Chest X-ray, PA view. Patient: 51 years old, sex M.
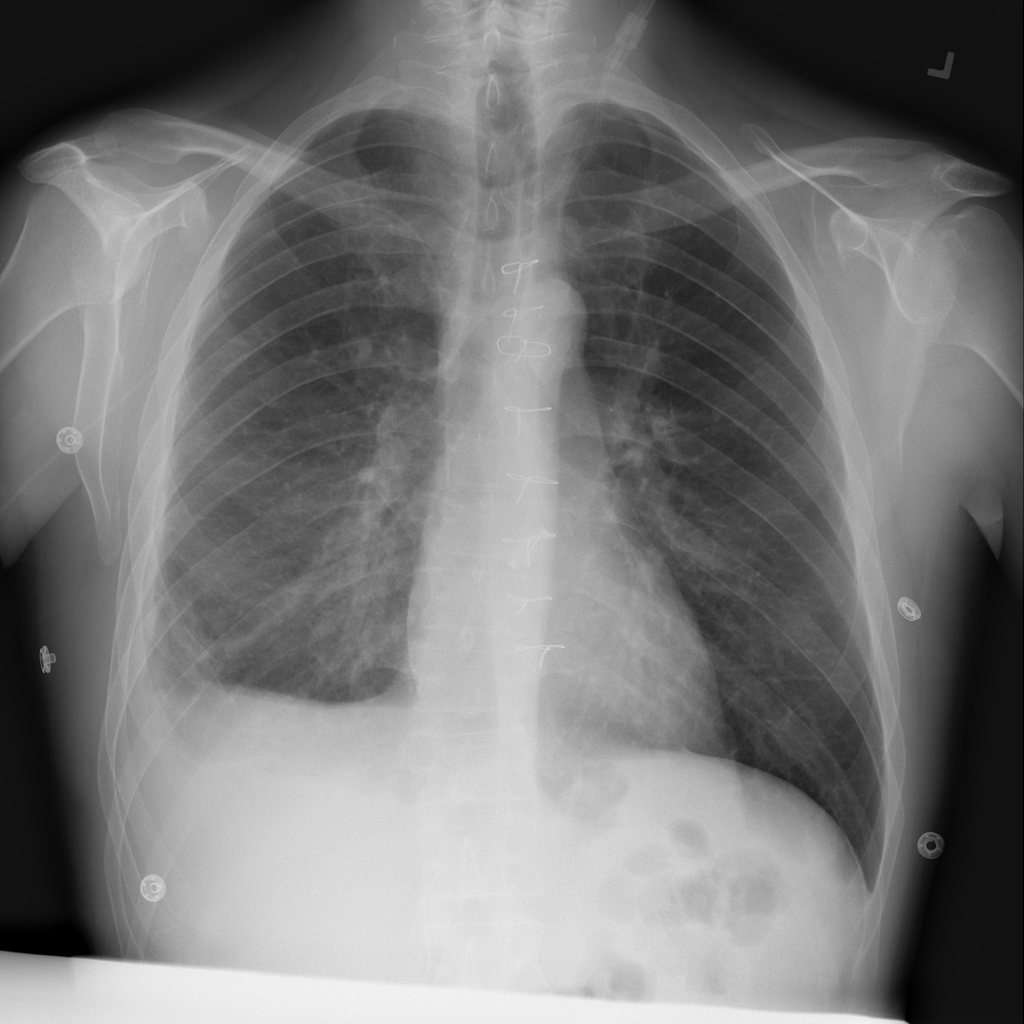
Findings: No Finding